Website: crate-barrel
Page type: review-order
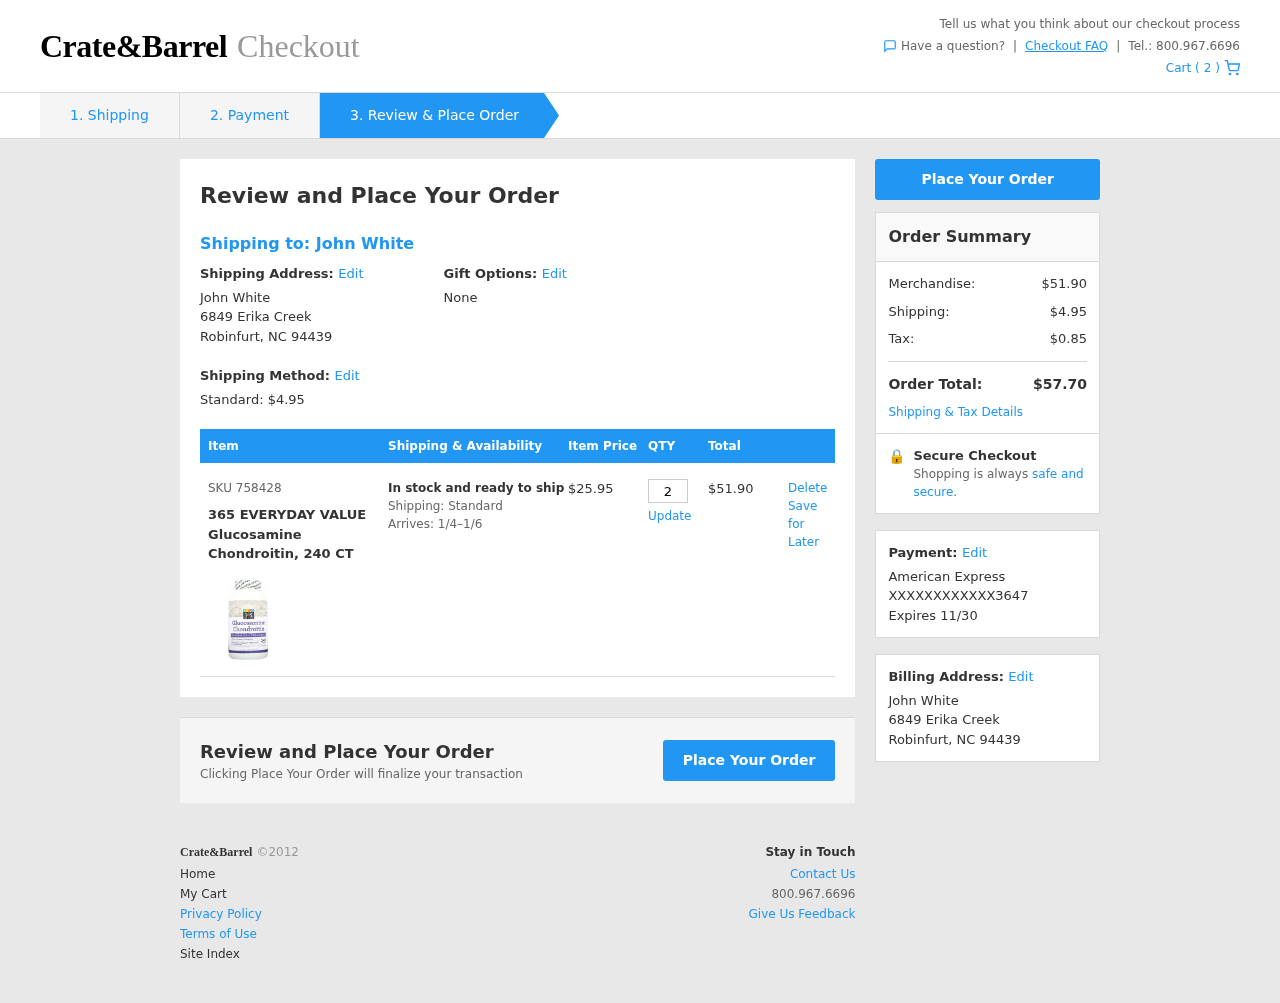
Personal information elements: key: PII_CARD_LAST4
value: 3647
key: PII_CARD_TYPE
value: American Express
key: PII_FULLNAME
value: John White
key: PII_FULLNAME2
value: John White
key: PII_STREET
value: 6849 Erika Creek
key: PII_CITY2
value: Robinfurt
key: PII_STATE_ABBR2
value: NC
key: PII_POSTCODE
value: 94439
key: PII_POSTCODE_FULL
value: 94439
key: PII_POSTCODE_NUMERIC
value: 94439
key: PII_CARD_EXPIRY
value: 11/30
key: PII_FULLNAME3
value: John White
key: PII_CITY3
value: Robinfurt
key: PII_STATE_ABBR3
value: NC
Product elements: key: PRODUCT1_NAME
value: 365 EVERYDAY VALUE Glucosamine Chondroitin, 240 CT
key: PRODUCT1_PRICE
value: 25.95
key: PRODUCT1_QUANTITY
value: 2
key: PRODUCT1_SKU
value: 758428
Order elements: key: ORDER_NUM_ITEMS
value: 2
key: ORDER_SHIPPING_COST
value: $4.95
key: ORDER_DELIVERY_DATE
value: Arrives: 1/4–1/6
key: ORDER_SUBTOTAL
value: $51.90
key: ORDER_SUBTOTAL2
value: $51.90
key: ORDER_SHIPPING_COST2
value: $4.95
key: ORDER_TAX
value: $0.85
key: ORDER_TOTAL
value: $57.70